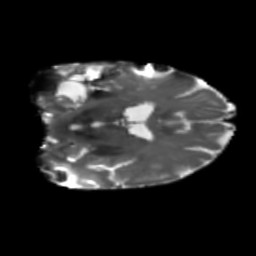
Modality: T2w
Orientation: coronal
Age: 58
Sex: female
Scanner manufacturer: siemens
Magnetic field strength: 3 T
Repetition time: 5.47 s
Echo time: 0.0854 s